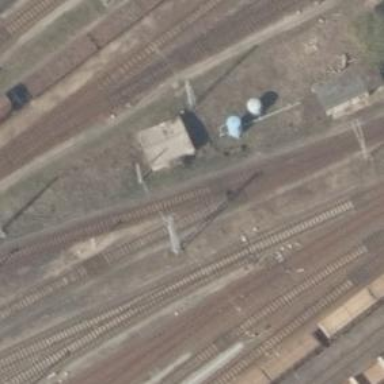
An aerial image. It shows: Railway siding for service.